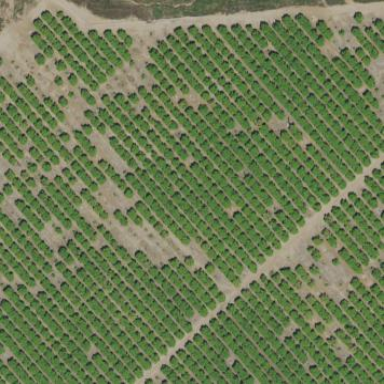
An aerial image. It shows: Orchard filled with citrus trees.